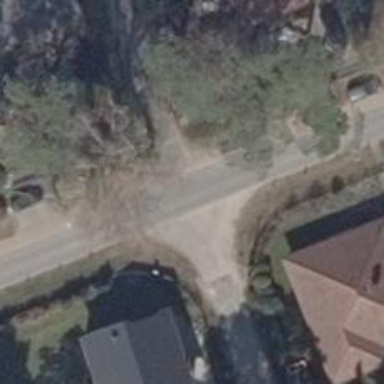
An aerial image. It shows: Residential road with ground surface. It has sidewalk.